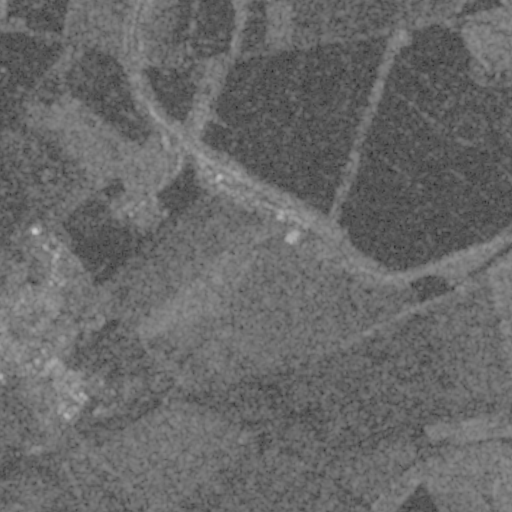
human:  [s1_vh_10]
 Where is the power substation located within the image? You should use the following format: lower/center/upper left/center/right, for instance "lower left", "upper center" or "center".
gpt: The power substation is located in the center left of the image.
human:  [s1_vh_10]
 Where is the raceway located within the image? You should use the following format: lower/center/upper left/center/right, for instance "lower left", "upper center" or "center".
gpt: The raceway is located in the lower left of the image.
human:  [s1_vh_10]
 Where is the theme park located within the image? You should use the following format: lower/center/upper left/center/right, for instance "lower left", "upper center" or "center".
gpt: The theme park is located in the lower left of the image.
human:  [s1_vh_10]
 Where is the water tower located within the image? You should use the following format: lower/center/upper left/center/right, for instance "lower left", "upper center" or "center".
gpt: The water tower is located in the center left of the image.
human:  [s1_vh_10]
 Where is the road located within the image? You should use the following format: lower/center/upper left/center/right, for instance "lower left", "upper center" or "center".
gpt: There is no road in the image.

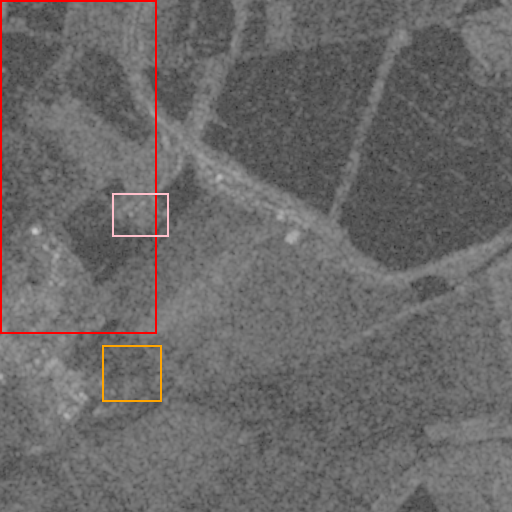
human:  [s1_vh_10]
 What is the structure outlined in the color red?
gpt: The structure outlined in red is a crop field.
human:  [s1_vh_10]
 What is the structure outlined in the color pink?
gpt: The structure outlined in pink is a power substation.
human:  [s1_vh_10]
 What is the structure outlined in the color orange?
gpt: The structure outlined in orange is a theme park.
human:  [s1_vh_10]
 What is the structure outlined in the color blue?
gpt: There is no blue outline.